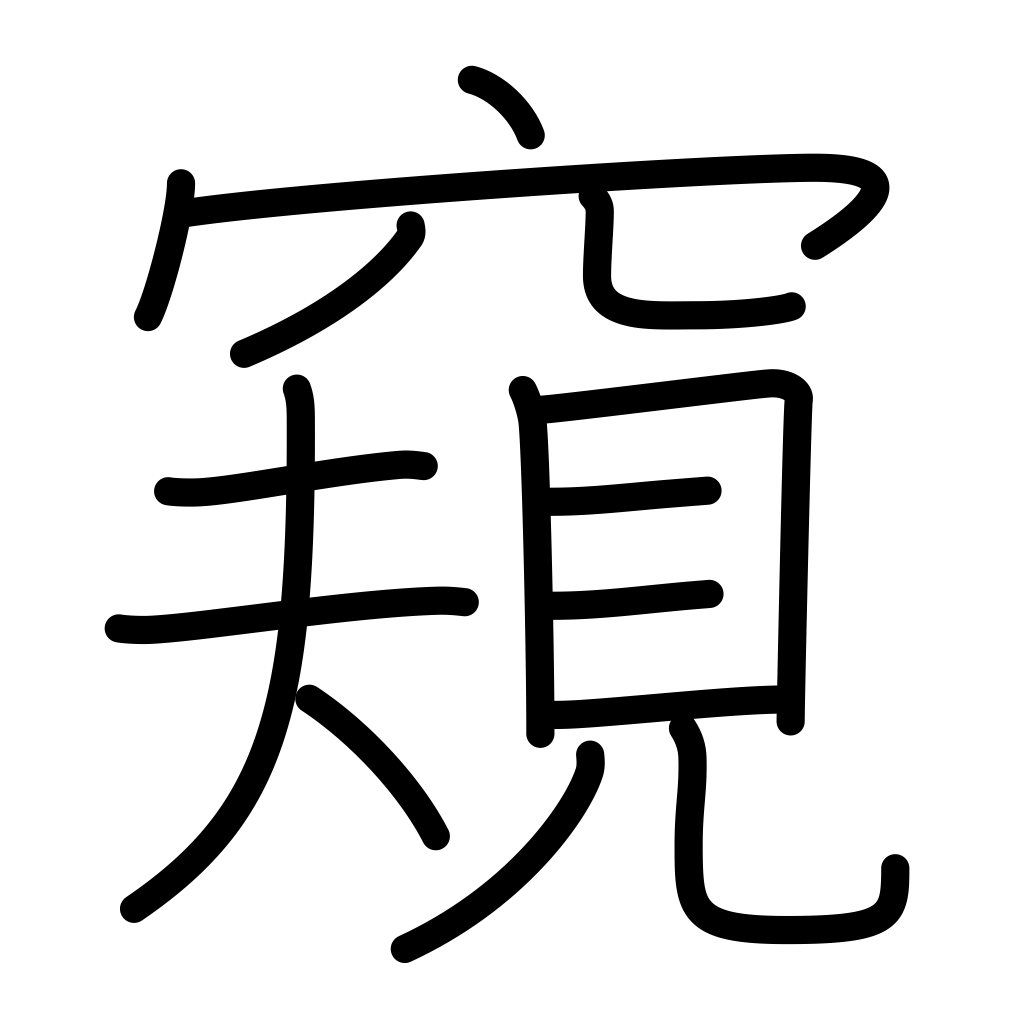
Meaning: lie in wait, spy on, reconnoiter